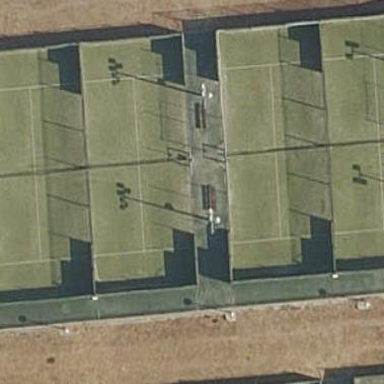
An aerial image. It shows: Paddle tennis court in leisure land pitch.